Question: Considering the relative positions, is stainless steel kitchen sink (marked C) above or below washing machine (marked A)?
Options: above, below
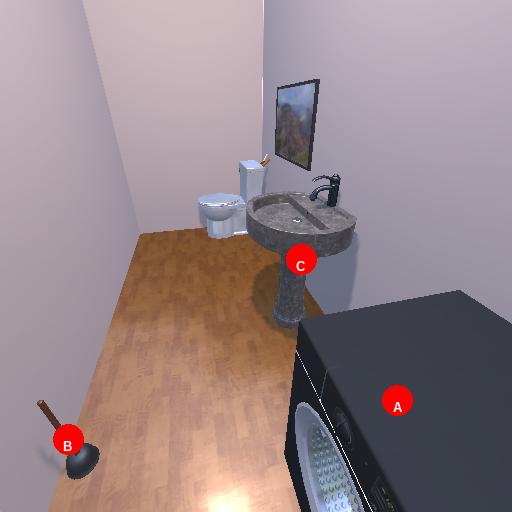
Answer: above